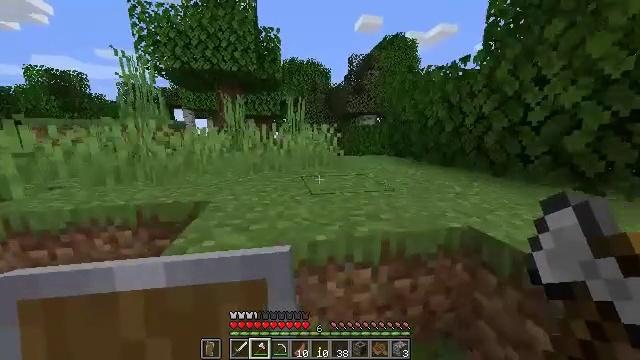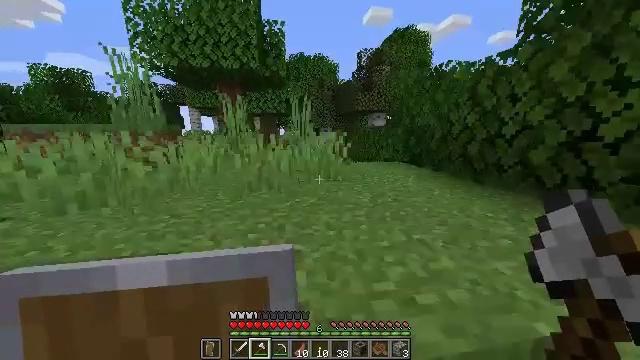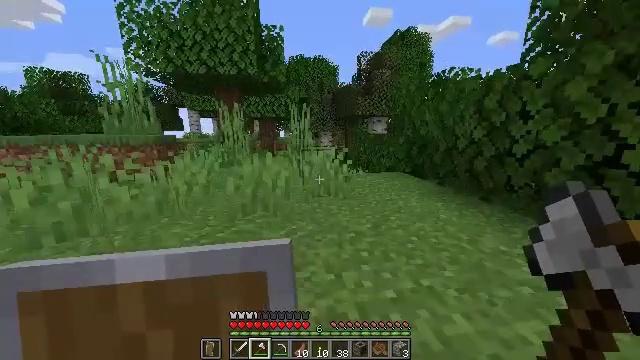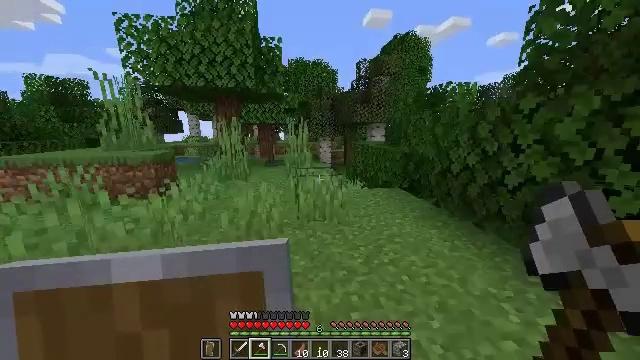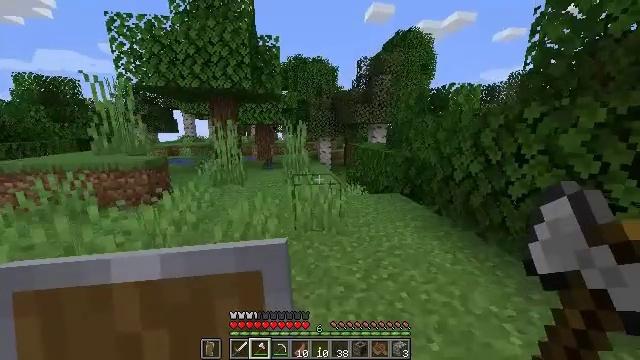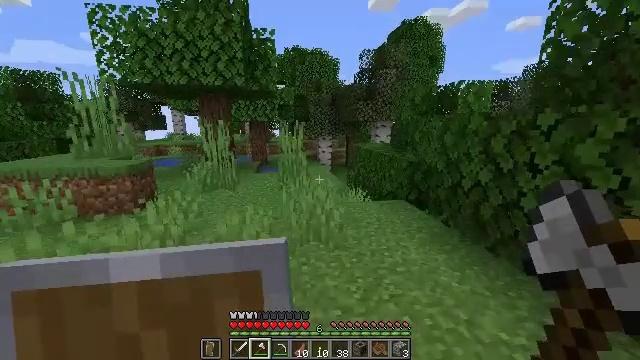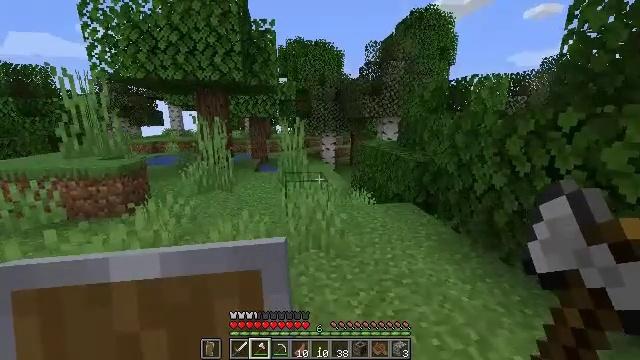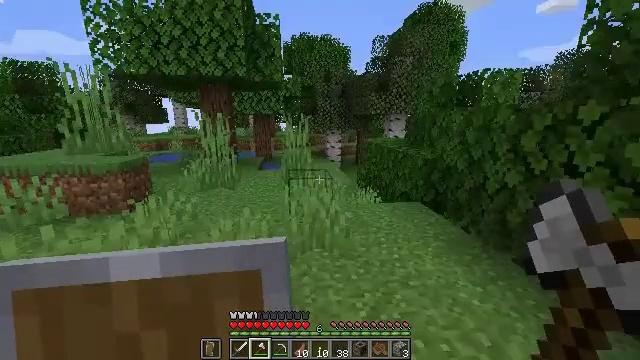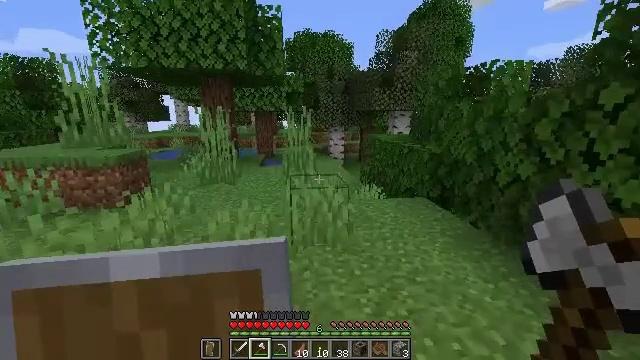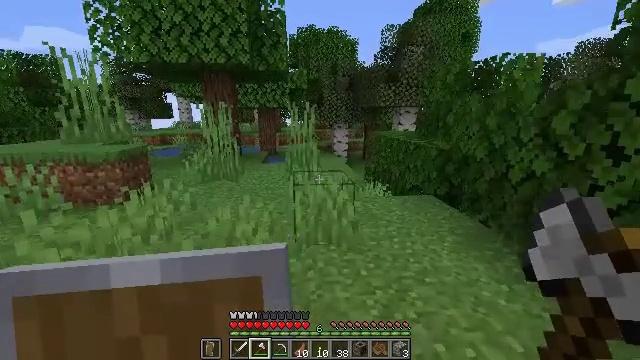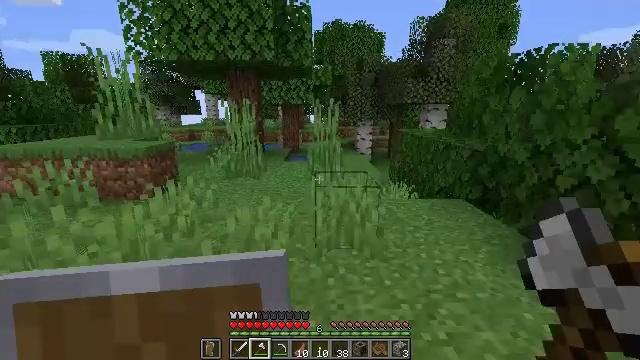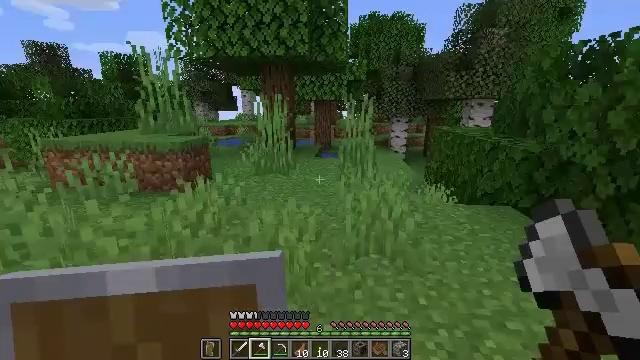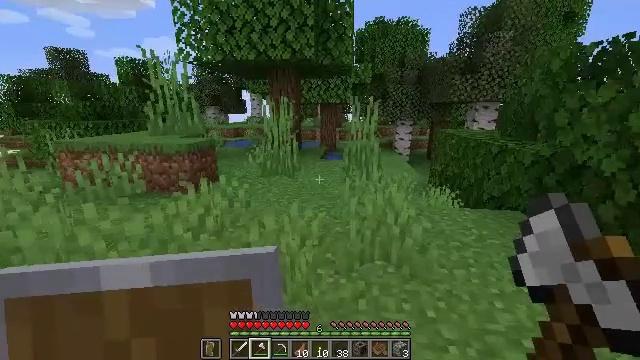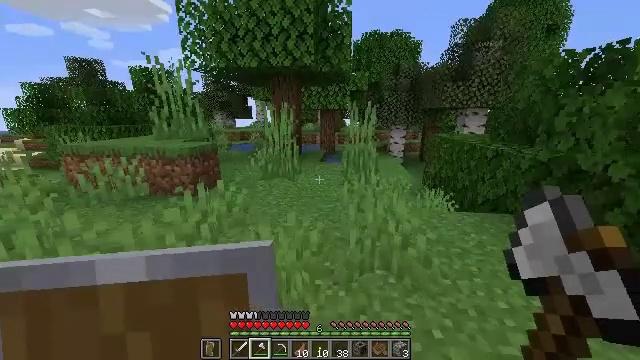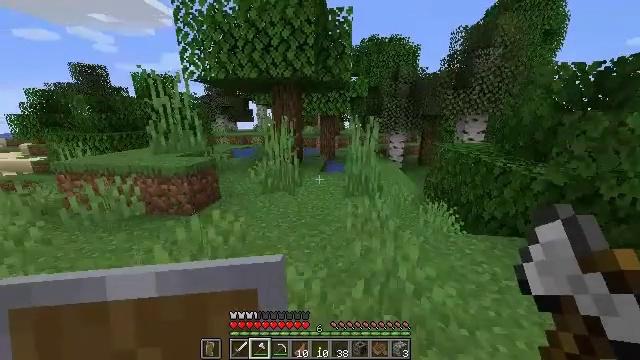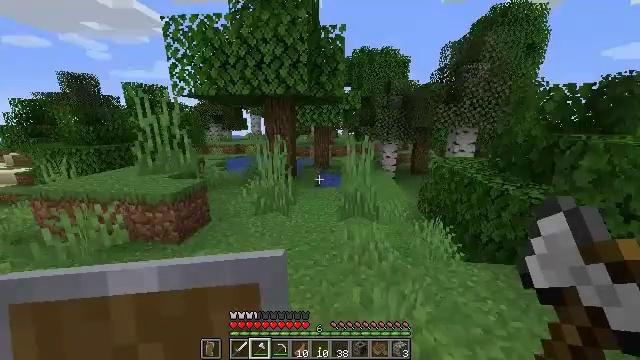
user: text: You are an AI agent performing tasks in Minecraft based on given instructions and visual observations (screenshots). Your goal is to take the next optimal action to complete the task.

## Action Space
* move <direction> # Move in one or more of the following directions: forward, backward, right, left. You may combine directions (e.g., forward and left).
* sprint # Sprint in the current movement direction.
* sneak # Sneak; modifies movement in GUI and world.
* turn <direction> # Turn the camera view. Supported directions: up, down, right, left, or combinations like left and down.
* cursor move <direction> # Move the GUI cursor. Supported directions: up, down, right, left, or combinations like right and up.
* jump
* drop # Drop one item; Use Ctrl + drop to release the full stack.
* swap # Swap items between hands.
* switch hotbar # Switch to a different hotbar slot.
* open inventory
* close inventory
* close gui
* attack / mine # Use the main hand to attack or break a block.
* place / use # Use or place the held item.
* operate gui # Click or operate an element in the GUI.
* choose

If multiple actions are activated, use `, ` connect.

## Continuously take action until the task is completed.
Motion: motion action
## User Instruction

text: Cut down the sugar cane stalks.
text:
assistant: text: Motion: move forward, turn left and down, jump
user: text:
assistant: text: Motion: move forward, jump
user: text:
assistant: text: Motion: move forward, jump
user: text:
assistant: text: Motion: move forward
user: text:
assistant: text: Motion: move forward
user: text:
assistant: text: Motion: move forward and move left
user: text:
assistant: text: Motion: move forward and move left, turn left
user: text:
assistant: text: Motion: move forward and move left
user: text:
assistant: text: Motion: move forward and move left
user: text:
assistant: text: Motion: move forward, turn left
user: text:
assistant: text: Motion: move forward, sprint, turn left
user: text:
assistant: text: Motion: move forward, sprint, turn left
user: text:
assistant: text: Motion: move forward, sprint
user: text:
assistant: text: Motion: move forward, sprint, jump
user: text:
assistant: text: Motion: move forward, turn right and up, jump
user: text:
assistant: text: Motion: move forward, turn right and up, jump
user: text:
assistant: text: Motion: move forward, turn right, jump
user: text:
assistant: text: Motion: move forward, turn right and up, jump
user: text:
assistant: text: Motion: move forward, jump
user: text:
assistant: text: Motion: move forward, jump
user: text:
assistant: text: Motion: move forward, turn right and up, jump
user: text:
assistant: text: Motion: move forward, turn right, jump
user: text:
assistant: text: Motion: move forward, jump
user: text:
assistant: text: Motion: move forward, jump
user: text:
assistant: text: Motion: move forward, jump
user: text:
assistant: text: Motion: move forward, jump
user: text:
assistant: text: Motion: move forward, jump
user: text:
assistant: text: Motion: move forward, jump
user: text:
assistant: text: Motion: move forward, jump
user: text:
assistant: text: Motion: move forward, jump